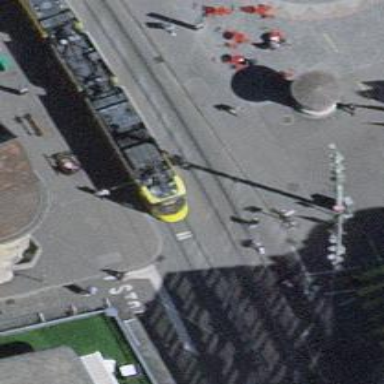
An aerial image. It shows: Tram stop with public transport connection.